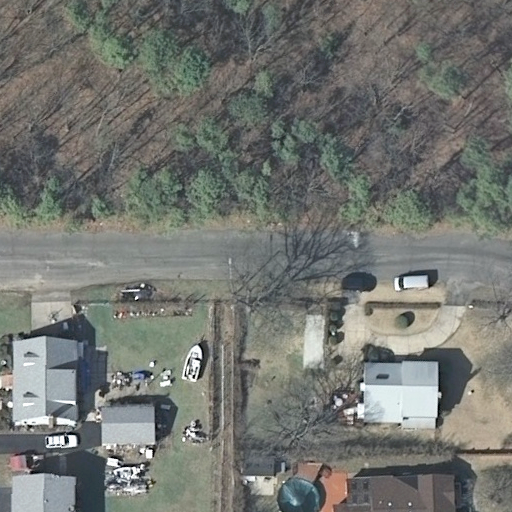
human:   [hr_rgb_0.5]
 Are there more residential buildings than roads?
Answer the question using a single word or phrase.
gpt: yes

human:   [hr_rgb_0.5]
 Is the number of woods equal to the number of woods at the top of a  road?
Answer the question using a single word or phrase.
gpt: yes

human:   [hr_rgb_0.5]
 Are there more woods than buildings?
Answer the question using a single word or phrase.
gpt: no

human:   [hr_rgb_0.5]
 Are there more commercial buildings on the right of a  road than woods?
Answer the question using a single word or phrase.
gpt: no

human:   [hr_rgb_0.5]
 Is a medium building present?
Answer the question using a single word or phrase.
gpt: yes

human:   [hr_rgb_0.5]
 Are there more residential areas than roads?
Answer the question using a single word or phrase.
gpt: no

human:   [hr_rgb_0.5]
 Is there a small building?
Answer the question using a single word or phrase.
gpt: yes

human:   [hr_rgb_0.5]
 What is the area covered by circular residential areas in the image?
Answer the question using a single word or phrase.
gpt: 0m2

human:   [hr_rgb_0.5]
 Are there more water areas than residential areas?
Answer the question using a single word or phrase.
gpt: no

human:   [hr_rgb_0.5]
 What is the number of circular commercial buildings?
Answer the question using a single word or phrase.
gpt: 0

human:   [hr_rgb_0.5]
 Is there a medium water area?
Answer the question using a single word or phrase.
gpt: no

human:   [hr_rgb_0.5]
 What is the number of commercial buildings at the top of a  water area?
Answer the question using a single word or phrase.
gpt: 0

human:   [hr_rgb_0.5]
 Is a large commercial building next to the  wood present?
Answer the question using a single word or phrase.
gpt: no

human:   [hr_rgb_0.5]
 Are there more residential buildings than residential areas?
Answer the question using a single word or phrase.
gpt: yes

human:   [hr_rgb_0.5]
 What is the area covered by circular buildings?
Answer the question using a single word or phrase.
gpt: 0m2

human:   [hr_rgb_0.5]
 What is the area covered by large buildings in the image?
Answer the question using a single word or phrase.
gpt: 0m2

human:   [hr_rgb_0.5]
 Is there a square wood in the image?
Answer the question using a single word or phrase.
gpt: no

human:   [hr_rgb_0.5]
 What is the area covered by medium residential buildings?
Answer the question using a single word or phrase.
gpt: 464m2

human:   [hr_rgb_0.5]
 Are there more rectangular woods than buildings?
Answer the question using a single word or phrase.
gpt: no

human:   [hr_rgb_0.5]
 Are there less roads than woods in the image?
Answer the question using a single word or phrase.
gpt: no

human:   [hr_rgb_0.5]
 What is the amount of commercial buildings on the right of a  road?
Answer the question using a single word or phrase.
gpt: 0

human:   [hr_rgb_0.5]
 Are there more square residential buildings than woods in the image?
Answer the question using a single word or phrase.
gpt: no

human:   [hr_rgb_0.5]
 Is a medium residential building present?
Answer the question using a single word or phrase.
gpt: yes

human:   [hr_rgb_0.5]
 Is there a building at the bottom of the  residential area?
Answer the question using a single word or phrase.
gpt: no

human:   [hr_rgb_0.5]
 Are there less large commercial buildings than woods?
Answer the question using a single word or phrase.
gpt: yes

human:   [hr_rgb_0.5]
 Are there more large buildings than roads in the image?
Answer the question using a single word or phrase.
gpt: no

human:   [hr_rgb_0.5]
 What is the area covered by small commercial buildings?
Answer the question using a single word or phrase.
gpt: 0m2

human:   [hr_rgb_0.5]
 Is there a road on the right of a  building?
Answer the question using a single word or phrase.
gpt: yes

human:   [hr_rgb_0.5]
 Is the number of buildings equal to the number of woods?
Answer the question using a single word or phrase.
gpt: no

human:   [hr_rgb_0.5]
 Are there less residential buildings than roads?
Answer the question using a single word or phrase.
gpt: no

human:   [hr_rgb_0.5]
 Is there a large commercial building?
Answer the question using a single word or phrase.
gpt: no

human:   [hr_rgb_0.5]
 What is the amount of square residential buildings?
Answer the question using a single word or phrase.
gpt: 0

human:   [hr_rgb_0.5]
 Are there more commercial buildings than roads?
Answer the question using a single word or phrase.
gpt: no

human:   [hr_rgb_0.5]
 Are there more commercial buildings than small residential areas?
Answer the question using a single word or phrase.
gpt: no

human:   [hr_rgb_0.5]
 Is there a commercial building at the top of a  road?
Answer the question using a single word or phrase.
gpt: no

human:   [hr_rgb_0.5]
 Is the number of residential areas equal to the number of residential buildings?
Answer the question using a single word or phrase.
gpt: no